Interaction volume radius: 5 \u00c5
Interaction volume height: 20 \u00c5
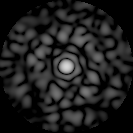
Disorder parameter: 0.8295